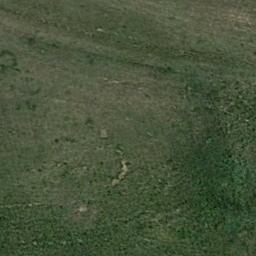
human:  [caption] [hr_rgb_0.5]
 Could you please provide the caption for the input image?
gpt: There is a straight road and a winding path by the grass .

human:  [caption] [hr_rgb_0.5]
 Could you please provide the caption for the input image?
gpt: This meadow has different sparsity in different places .

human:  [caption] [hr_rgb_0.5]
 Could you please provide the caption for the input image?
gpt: A large patch of brown and green grass .

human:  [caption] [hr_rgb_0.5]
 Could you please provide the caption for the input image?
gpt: There is no grass in some parts of the meadow .

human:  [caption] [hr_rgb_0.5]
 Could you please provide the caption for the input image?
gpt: A sparse green meadow with some grass .